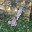
Label: 1